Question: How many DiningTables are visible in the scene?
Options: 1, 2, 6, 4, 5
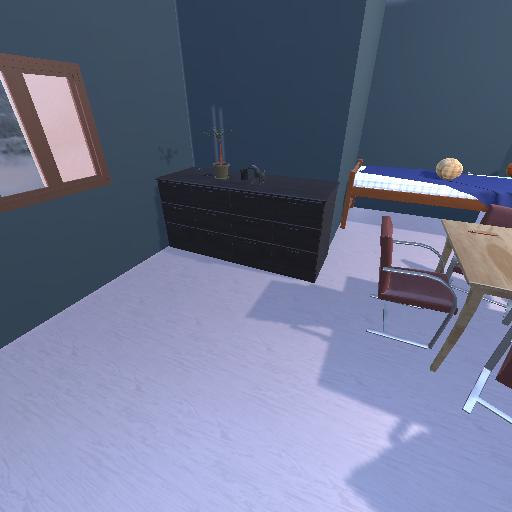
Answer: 1